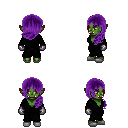
a pixel art fantasy rpg character, female body template, orc, green skin, gray robe, teal pants, purple left-swept hairstyle, metal gloves, white slippers, four views (front, back, left, right), 2x2 character sprite sheet, small pixel art, hard edges, no anti-aliasing